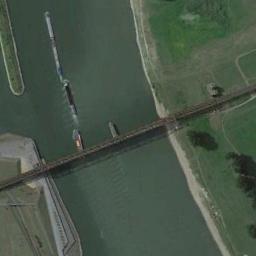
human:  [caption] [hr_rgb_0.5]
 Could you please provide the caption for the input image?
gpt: There is a bridge over the river with the grass beside .

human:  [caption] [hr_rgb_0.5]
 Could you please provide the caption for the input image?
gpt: The water under this bridge is dark green .

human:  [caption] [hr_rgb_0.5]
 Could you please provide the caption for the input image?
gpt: A bridge connects the green fields on both sides of the turquoise river  There are many ships in the river .

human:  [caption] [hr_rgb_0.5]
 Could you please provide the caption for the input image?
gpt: A bridge is built on a blue river and the river has a channel bar .

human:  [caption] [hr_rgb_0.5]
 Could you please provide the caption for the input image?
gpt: Two boats are under the bridge .